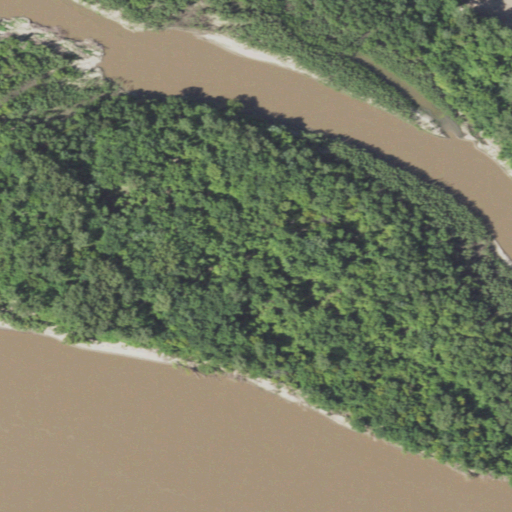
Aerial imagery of island in Illinois named Durfee Bar containing woody wetlands, open water, herbaceous wetlands, deciduous forest, barren land, and cultivated crops